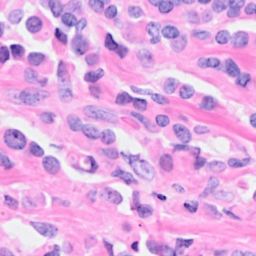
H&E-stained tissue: Breast